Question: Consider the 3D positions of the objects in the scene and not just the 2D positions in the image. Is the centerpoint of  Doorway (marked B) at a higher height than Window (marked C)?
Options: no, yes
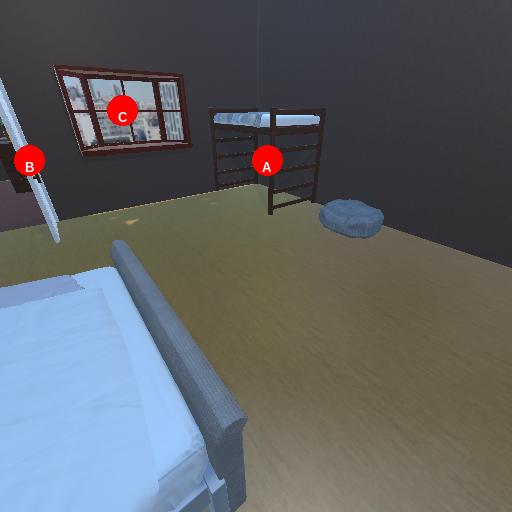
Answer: no